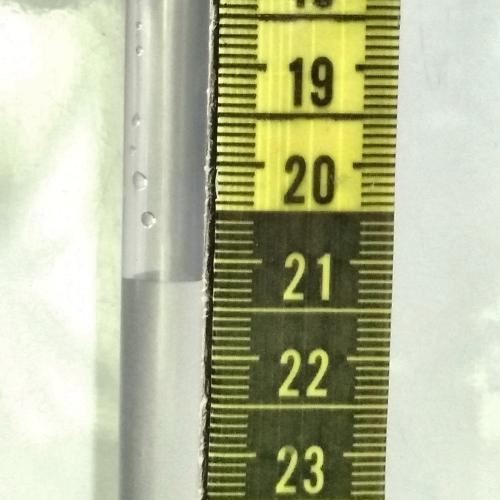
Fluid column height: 21.2 cm